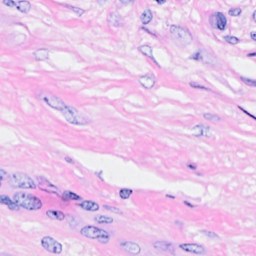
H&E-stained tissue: Breast